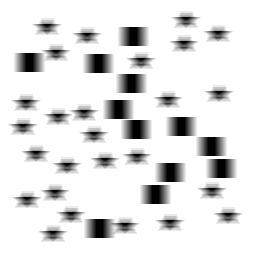
Squares: 12
Triangles: 0
Stars: 26
Total shapes: 38